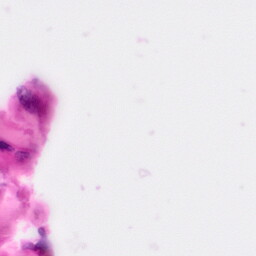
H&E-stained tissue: Pancreatic